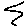
Label: zigzag